Aerial crown-view tile of a tropical tree (Barro Colorado Island, Panama), acquired 20250512:
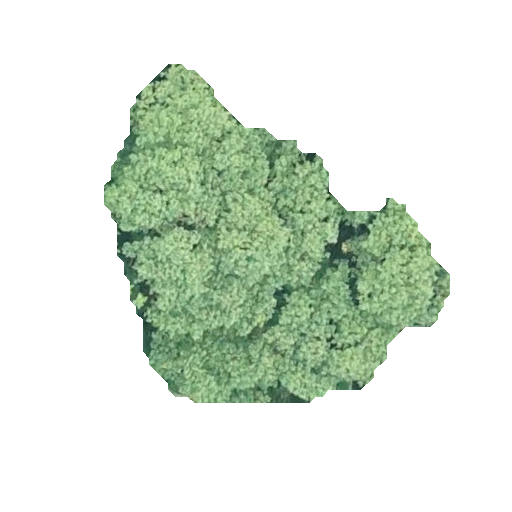
Species: Hieronyma alchorneoides
GBIF accepted scientific name: Hieronyma alchorneoides
Crown area: 106.539 m²